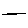
Label: line